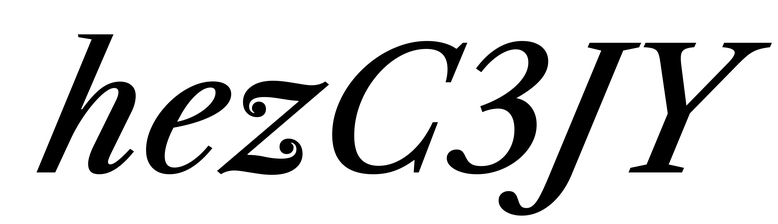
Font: LibreCaslonText-Italic_Medium_Italic